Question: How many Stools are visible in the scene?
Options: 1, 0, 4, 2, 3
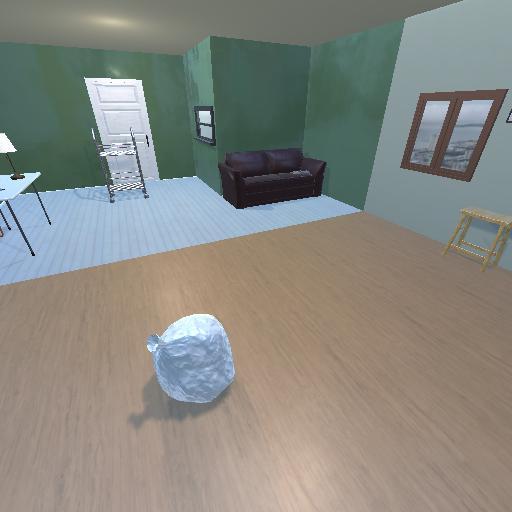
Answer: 1